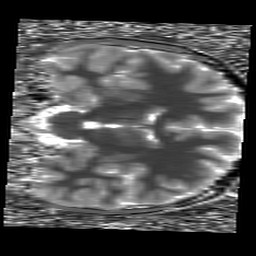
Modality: T1map
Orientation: coronal
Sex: male
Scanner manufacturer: siemens
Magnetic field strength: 3 T
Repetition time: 5 s
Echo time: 0.00355 s